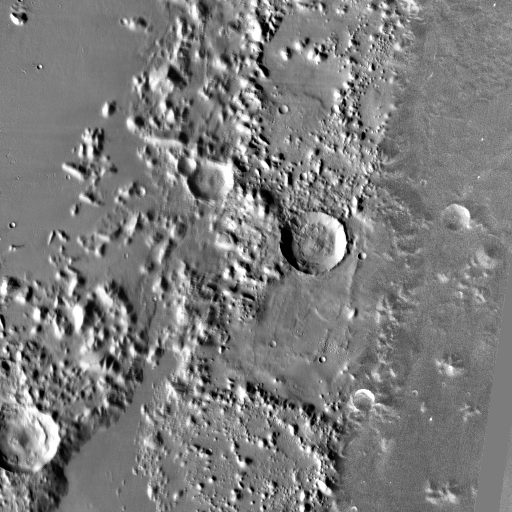
Crater classes present: Background, Other, Buried